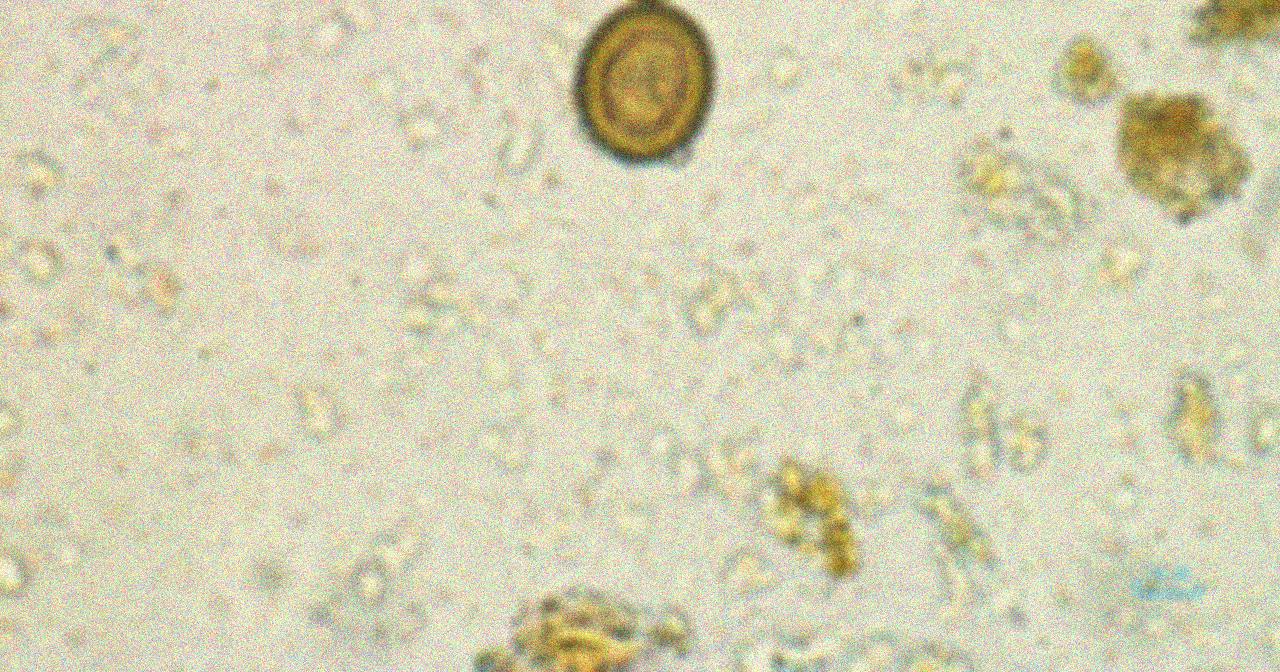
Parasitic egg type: Taenia spp. egg